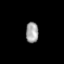
Tissue: lung
Cell type: Fibroblasts
Senescence score: 0.2259
Nuclear area (px): 257
Mean DAPI intensity: 161.054